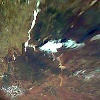
Label: land